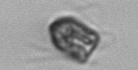
Label: Pyramimonas_morphotype1